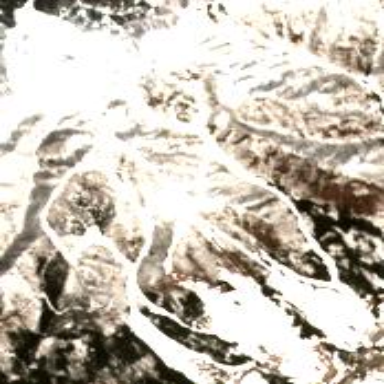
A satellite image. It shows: Area designated for winter sports.